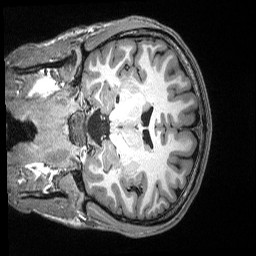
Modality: T1w
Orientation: coronal
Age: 19
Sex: male